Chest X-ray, PA view. Patient: 58 years old, sex M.
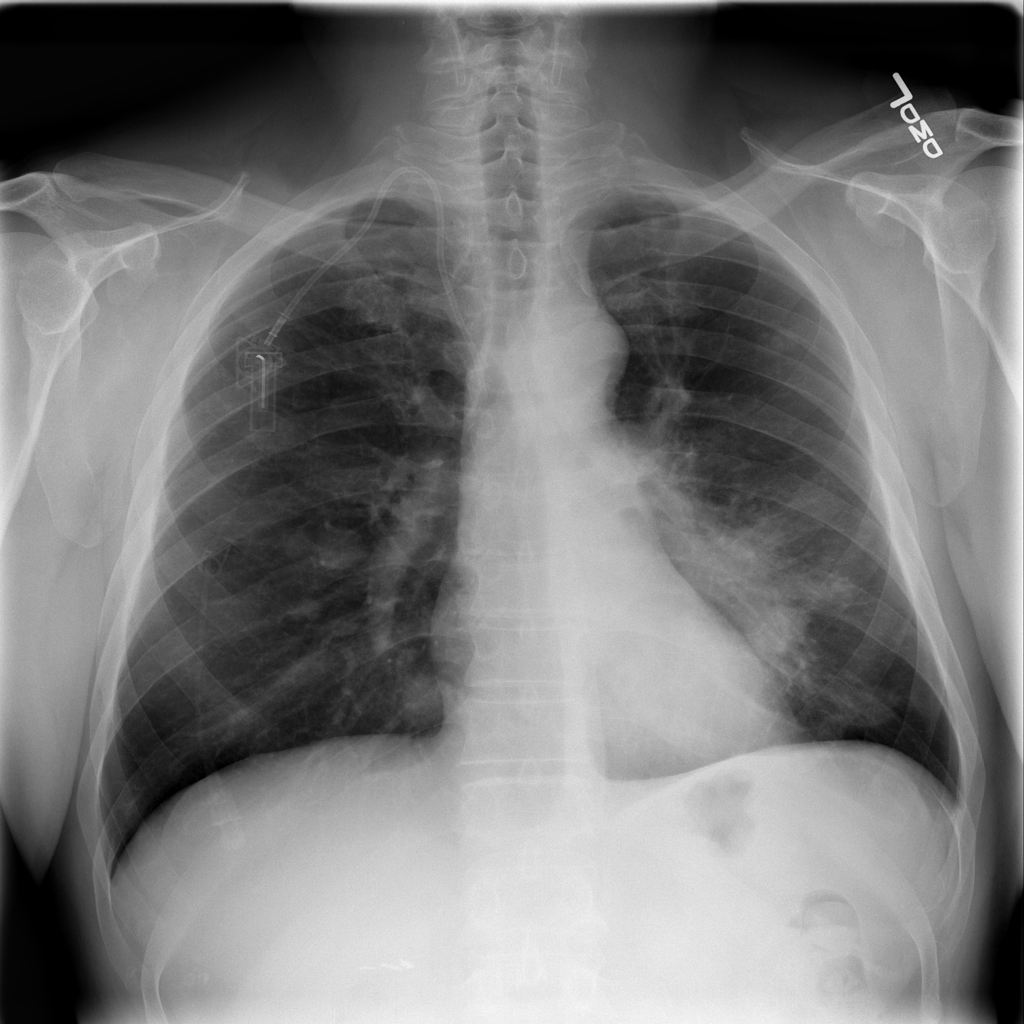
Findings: Infiltration